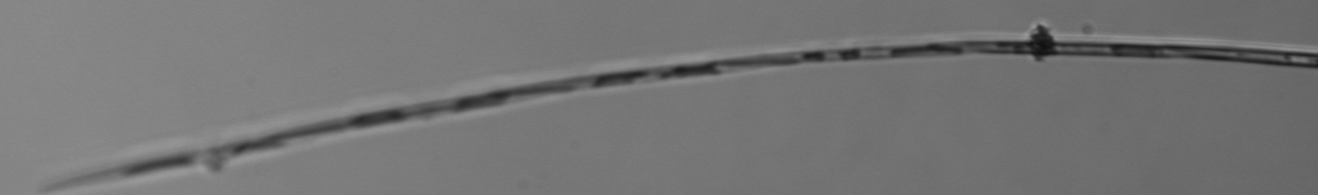
Label: Pseudo-nitzschia